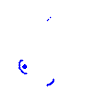
Particle: kaon